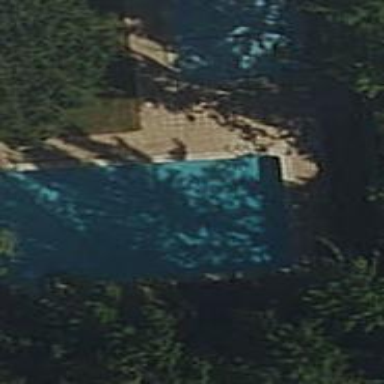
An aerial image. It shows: Swimming pool located in leisure land.